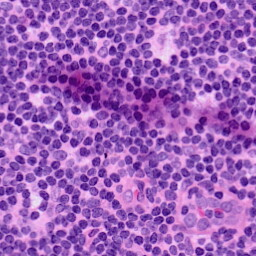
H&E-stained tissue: LymphNode